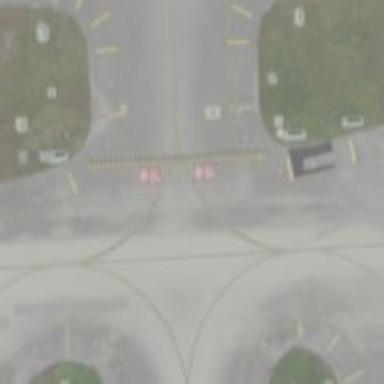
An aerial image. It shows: View of taxiway at the airport.